Field crop: maize
Growth stage: 1
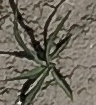
Species: sorghum